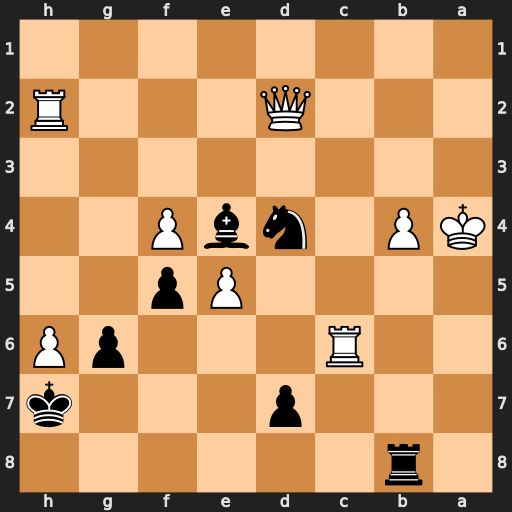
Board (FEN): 1r6/3p3k/2R3pP/4Pp2/KP1nbP2/8/3Q3R/8
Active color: b
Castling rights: -
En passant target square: -
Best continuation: Ra8+ Ra6 Rxa6#